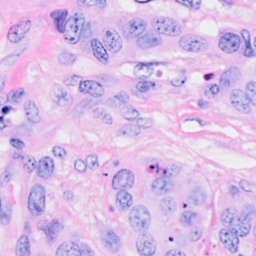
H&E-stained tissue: Breast